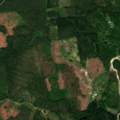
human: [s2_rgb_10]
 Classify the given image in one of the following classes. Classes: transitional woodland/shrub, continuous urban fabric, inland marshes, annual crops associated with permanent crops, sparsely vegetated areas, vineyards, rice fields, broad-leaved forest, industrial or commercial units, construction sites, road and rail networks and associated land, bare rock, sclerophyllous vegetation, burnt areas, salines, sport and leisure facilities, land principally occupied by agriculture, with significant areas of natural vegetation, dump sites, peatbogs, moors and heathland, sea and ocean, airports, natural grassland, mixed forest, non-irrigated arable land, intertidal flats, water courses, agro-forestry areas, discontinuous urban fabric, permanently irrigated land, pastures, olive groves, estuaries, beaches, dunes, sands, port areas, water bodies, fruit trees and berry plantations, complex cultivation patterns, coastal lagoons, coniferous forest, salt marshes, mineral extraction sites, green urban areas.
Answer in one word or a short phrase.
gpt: coniferous forest, mixed forest, water bodies